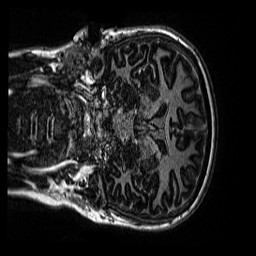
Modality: MP2RAGE
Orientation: coronal
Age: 12
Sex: female
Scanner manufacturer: siemens
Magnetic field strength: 3 T
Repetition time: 4 s
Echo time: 0.00299 s